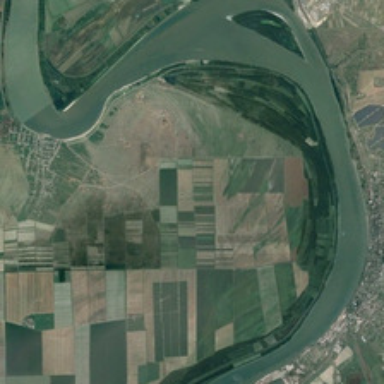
Many green farmlands are in two sides of a curved river .